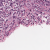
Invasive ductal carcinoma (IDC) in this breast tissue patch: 1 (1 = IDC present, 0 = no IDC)